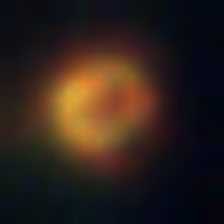
Taxon: NanoPlankton
Group: Other